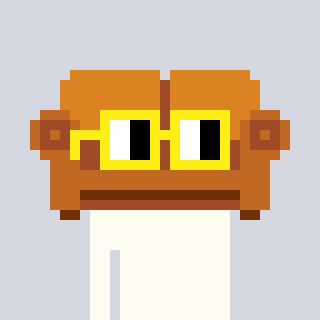
a pixel art character with square yellow glasses, a couch-shaped head and a teal-colored body on a cool background